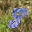
Label: 8